I will show an image sequence of human cooking. I have annotated the images with numbered circles. Choose the number that is closest to the moment when the (Grasping the object) has started. You are a five-time world champion in this game. Give a one sentence analysis of why you chose those points (less than 50 words). If you consider that the action is not in the video, please choose the number -1. Provide your answer at the end in a json file of this format: {"points": []}
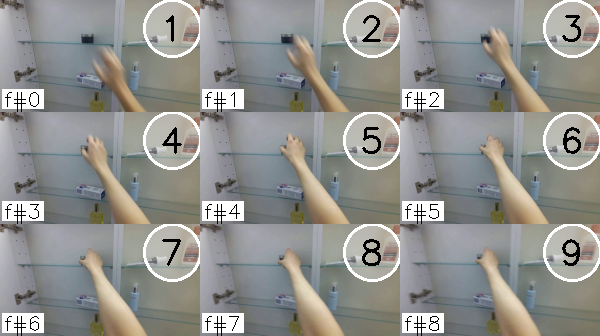
Frame 7 shows the clearest moment of hand-object contact.
{"points": [7]}